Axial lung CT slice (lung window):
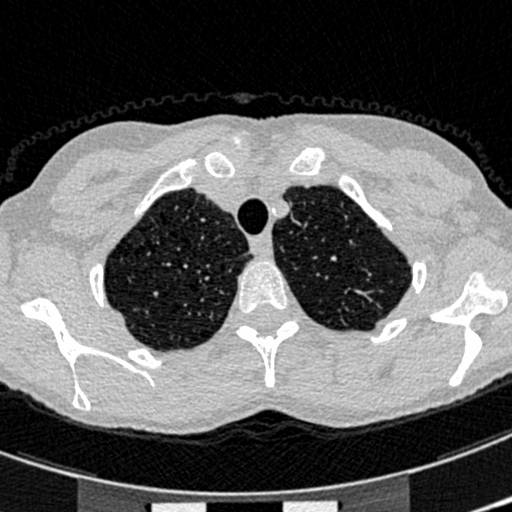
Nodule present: no